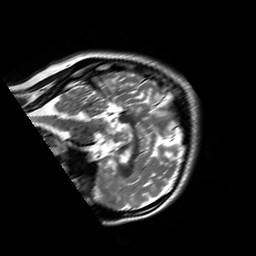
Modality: T2w
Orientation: sagittal
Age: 22
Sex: female
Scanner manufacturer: siemens
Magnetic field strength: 3 T
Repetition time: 8.53 s
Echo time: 0.091 s